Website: home-depot
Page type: customer-info-address
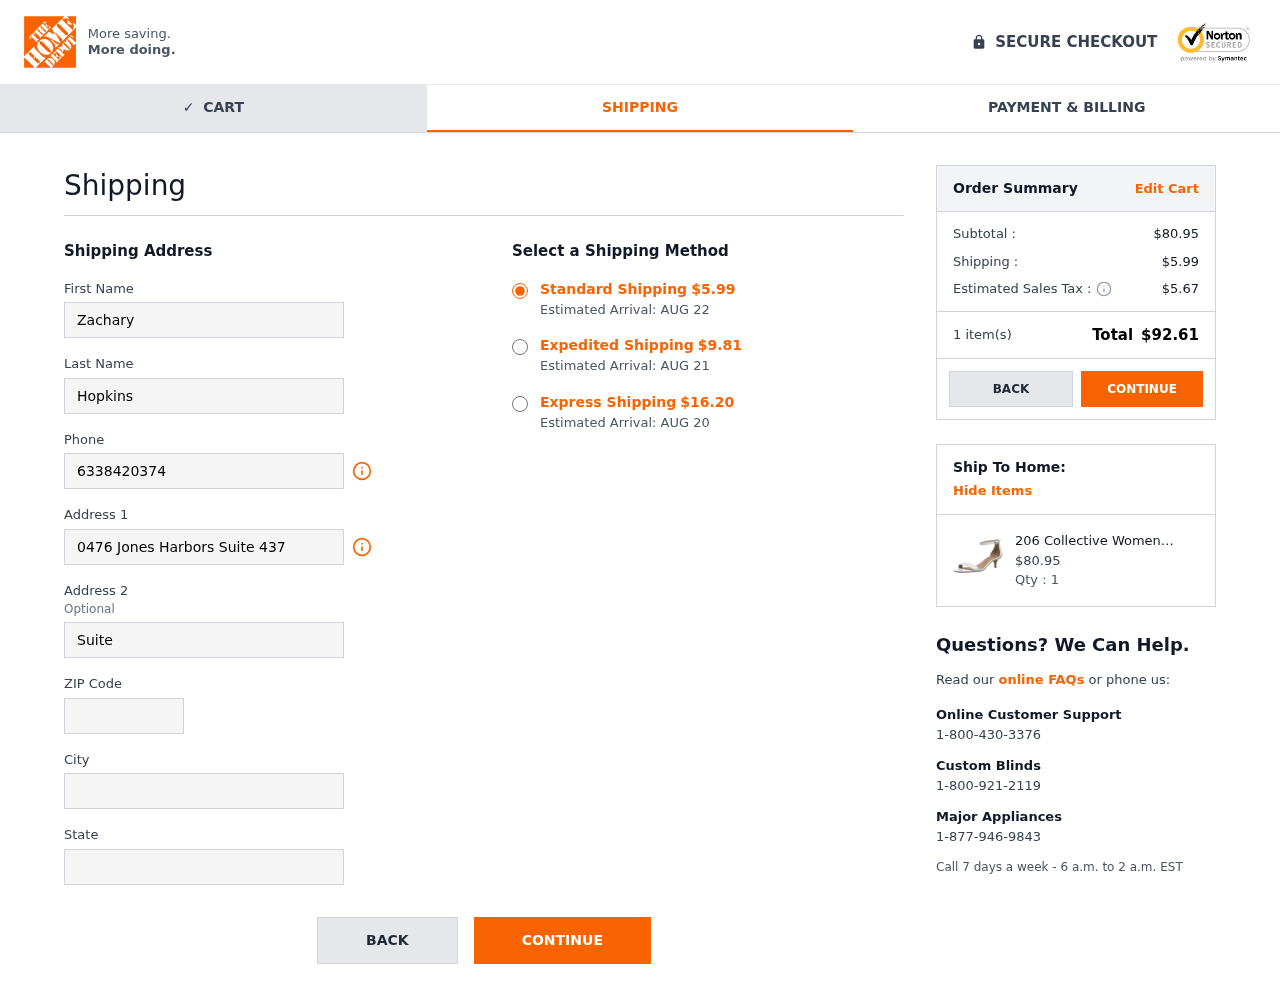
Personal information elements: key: PII_CITY
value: Lake Nicole
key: PII_FIRSTNAME
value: Zachary
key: PII_LASTNAME
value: Hopkins
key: PII_PHONE
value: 6338420374
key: PII_POSTCODE
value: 42902
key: PII_STATE
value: Utah
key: PII_STREET
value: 0476 Jones Harbors Suite 437
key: PII_STREET2
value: Suite 172
Product elements: key: PRODUCT1_NAME
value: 206 Collective Women's Eve Stiletto Heel Dress Sandal-Low Heeled
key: PRODUCT1_PRICE
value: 80.95
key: PRODUCT1_QUANTITY
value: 1
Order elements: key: ORDER_SHIPPING_COST
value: $5.99
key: ORDER_DELIVERY_DATE
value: Estimated Arrival: AUG 22
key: ORDER_SHIPPING_COST_EXPEDITED
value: $9.81
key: ORDER_DELIVERY_DATE_EXPEDITED
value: Estimated Arrival: AUG 21
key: ORDER_SHIPPING_COST_EXPRESS
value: $16.20
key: ORDER_DELIVERY_DATE_EXPRESS
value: Estimated Arrival: AUG 20
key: ORDER_SUBTOTAL
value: $80.95
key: ORDER_TAX
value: $5.67
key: ORDER_NUM_ITEMS
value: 1 item(s)
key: ORDER_TOTAL
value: $92.61